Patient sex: F
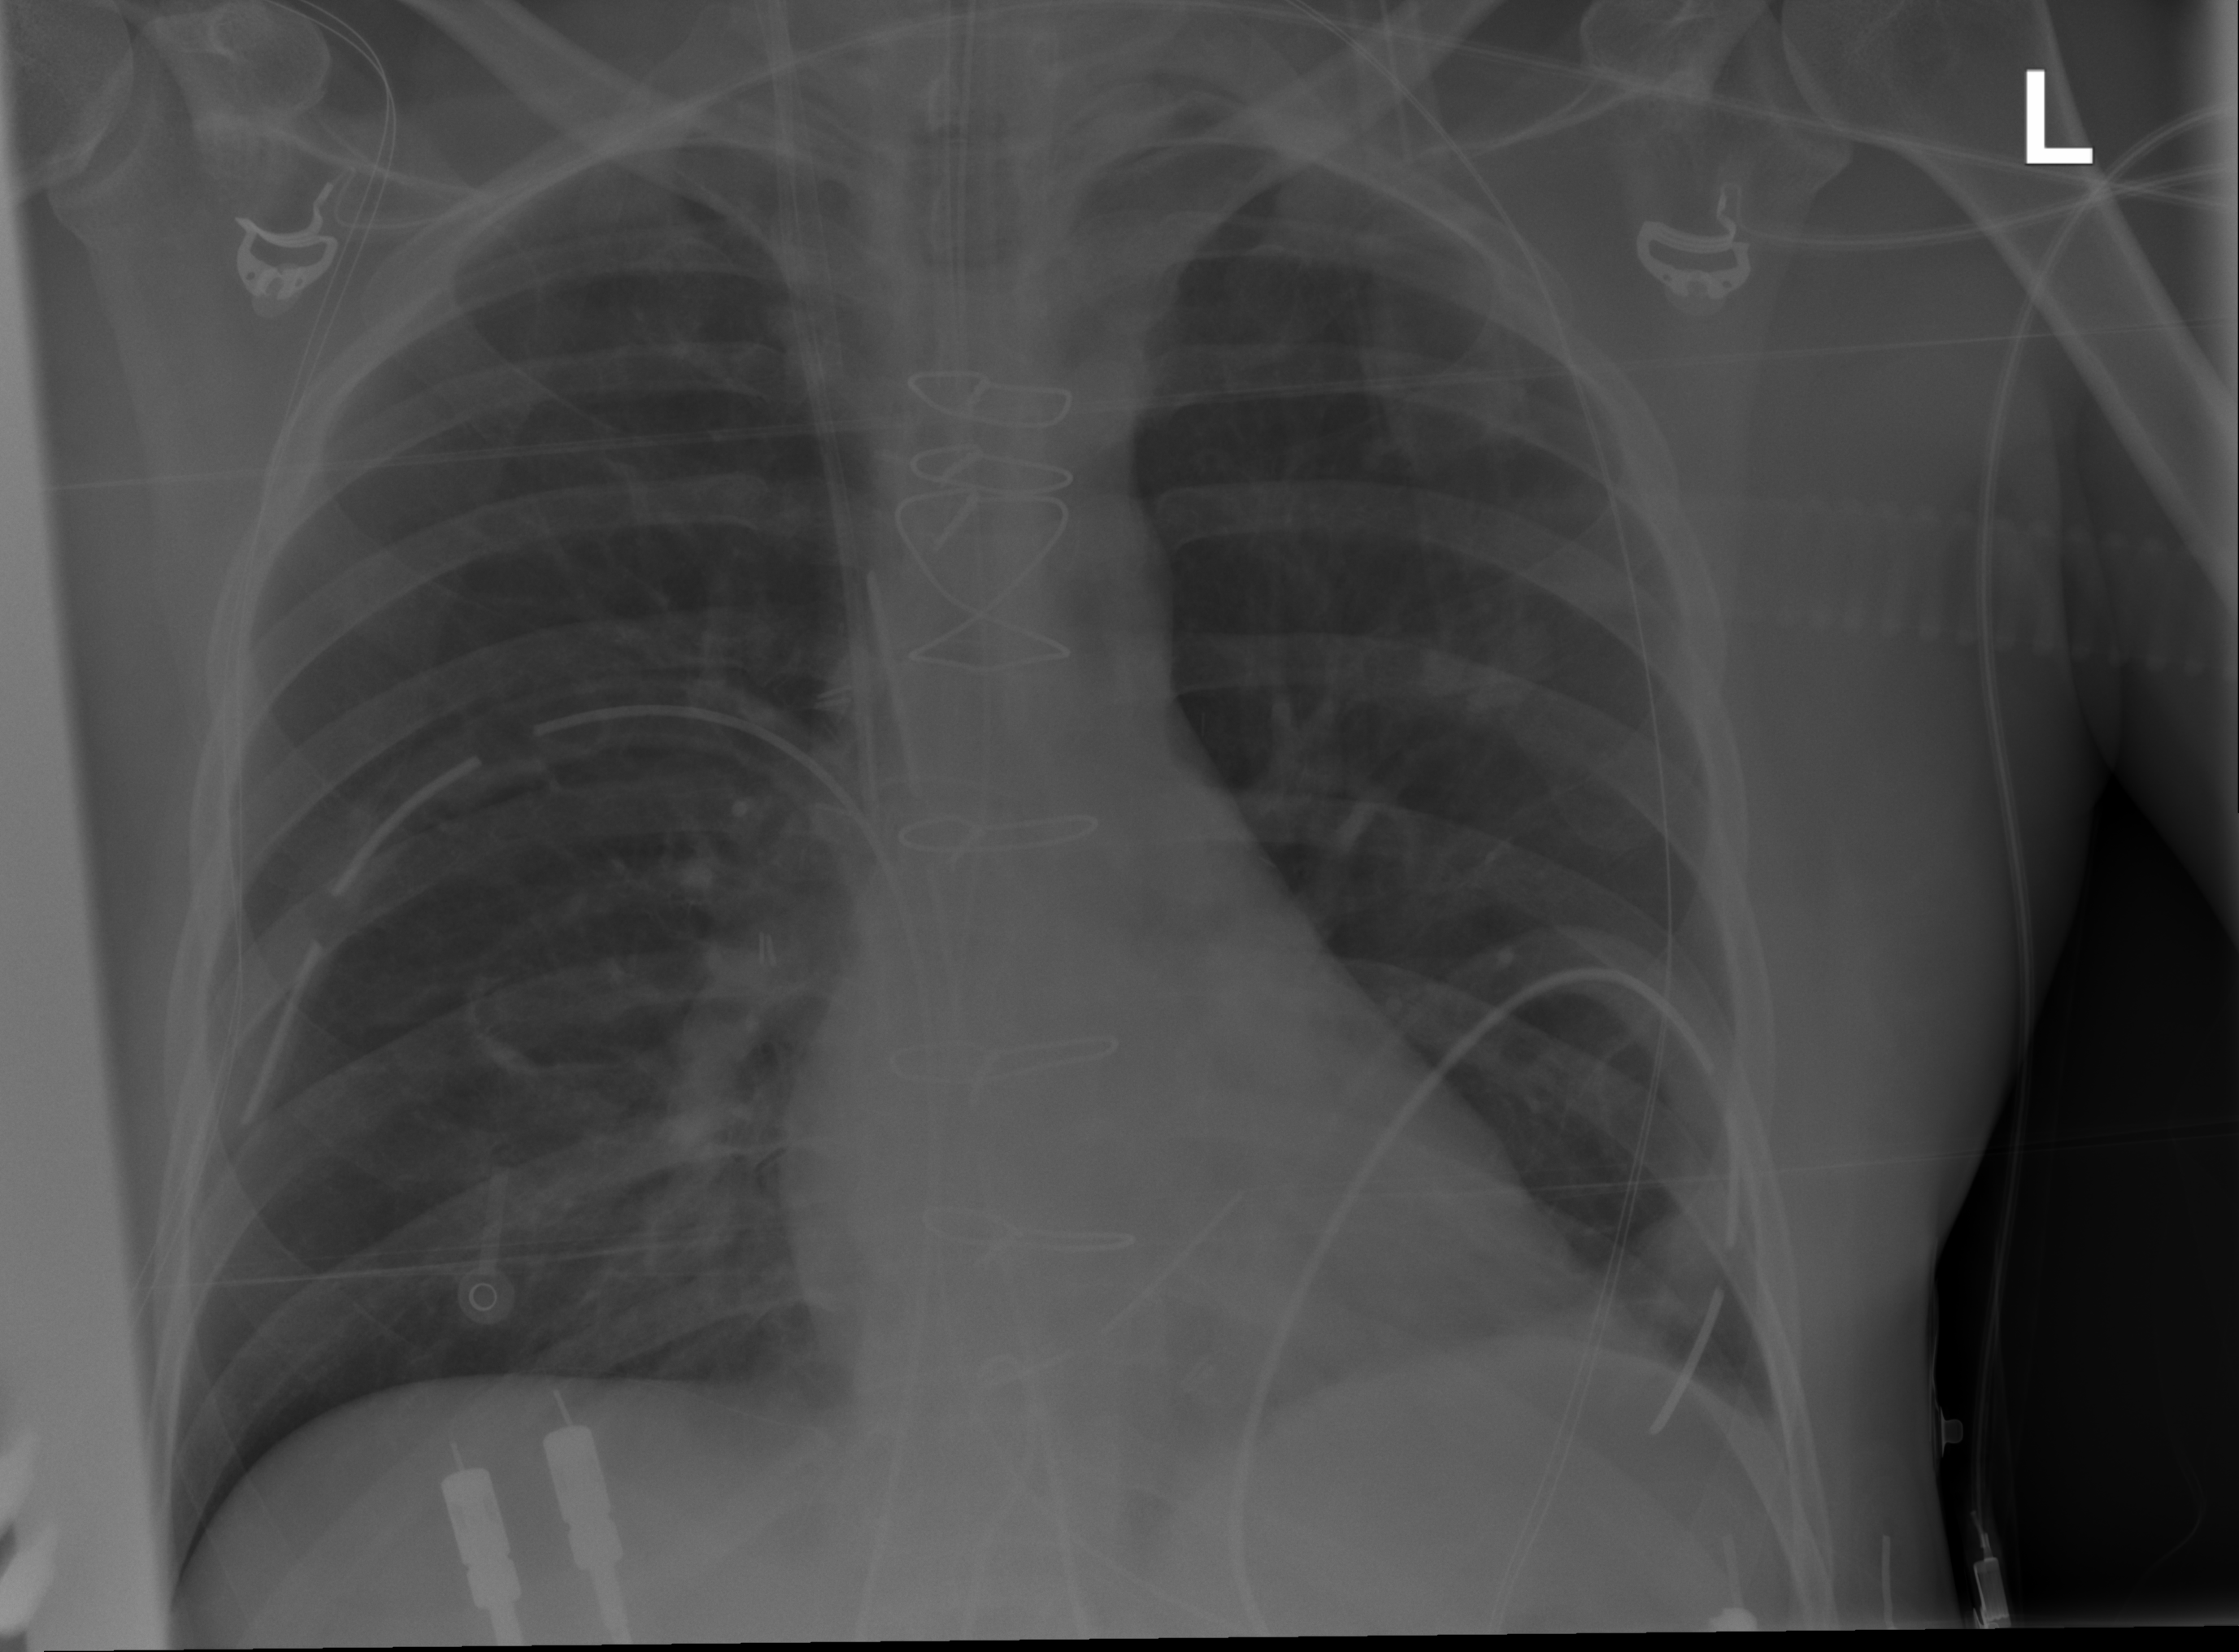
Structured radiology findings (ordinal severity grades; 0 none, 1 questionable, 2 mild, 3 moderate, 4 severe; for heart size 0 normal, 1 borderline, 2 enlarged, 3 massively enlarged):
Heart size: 0
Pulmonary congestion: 0
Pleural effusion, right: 0
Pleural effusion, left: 0
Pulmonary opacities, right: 0
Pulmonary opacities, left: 0
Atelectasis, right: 0
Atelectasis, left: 0